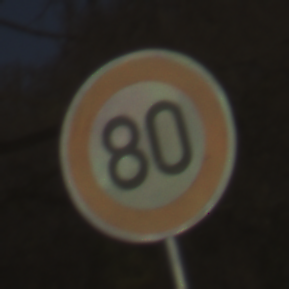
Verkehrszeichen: Geschwindigkeit80
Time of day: SunriseSunset
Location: Outdoor (Nature)
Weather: Clear
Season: NotSpecified
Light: Natural